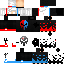
A male human skin with dark skin, wearing brown long hair dressed in a blue hoodie and red pants, featuring a closed mouth.